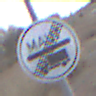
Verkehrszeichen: EndeMautpflicht
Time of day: SunriseSunset
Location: Outdoor (Suburban)
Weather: Clear
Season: NotSpecified
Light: Natural